Question: I'm using yeoman to scaffold a project. In the end I want to learn to scaffold the CRUD. I'm getting stuck on a post request. I've picked the <URL> because I'm very comfortable with normal angular-generator.
My post request attempts are being hulled by a 400 error while trying to submit a new object to the Things collection. I'm pretty lost, I need to see completed code of a post request using this folder structure.
The 400 error is gone however, the req.body.
Everything is properly working now answers are both in my code and answer.
So,
I'm surely missing something but I think most of the pieces needed to make a POST request successful are presented below. Any direction would be much appreciated.
'''
<div class="row marketing">
<div ng-repeat="thing in awesomeThings">
<h4>{{thing.name}}</h4>
<p>{{thing.info}}</p>
</div>
</div>
<form ng-submit="addAwesome()">
<input type="text" ng-model="tempAwesome.name">
<input type="submit" class="btn btn-primary" value="Add">
</form>
'''
'''
$scope.name = [];
$http.get('/api/awesomeThings').success(function(awesomeThings) {
$scope.awesomeThings = awesomeThings;
});
$scope.addAwesome = function() {
$http.post('/api/awesomeThings', $scope.tempAwesome).success(function(postData) {
$scope.awesomeThings = postData;
}).error(function(postData, status){
console.log(postData);
$scope.status = status;
console.log(status);
});
};
'''
'''
app.route('/api/awesomeThings')
.get(api.awesomeThings)
.post(api.create);
'''
'''
mongoose.model('Thing', ThingSchema);
exports.create = function (req, res) {
var awesomeThing = new Thing(req.body);
awesomeThing.save(function(err) {
if (err) return res.json(400, err);
});
};
'''
'''
var ThingSchema = new Schema({
name: String,
info: String,
awesomeness: Number
});
'''
I have a hunch it is mongoose blocking this because my submission isnt matching the schema? ? any other thoughts?

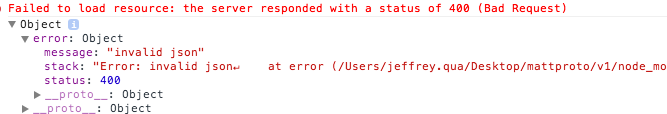
Answer: Ok one last suggestion based on looking at some other code I have. try this for your post instead
'''
$http.post('/api/awesomeThings' { name : $scope.name })
'''
Change your ng-model in your form to.
'''
<input type="text" ng-model="name">
'''
I think this line is failing
'''
var awesomeThing = new Thing(req.body);
'''
what I think is happening is you are sending an object that looks like this in the body
'''
{ tempThing: "sometext" }
'''
when mongoose tries to create your object it dosen't have a property called tempThing so it bails out. This can be overridden by setting {strict:false} on your schema if you like but, if your intention is to set name from your form I would start with change tempThing to name.
I think your /lib/routes.js has a typo. you have a ';' after .get(api.awesomeThings)
that's causing the .post(api.awesomeThings) to be ignored. remove the semicolon and it would probably start working.